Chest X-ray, AP view. Patient: 20 years old, sex M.
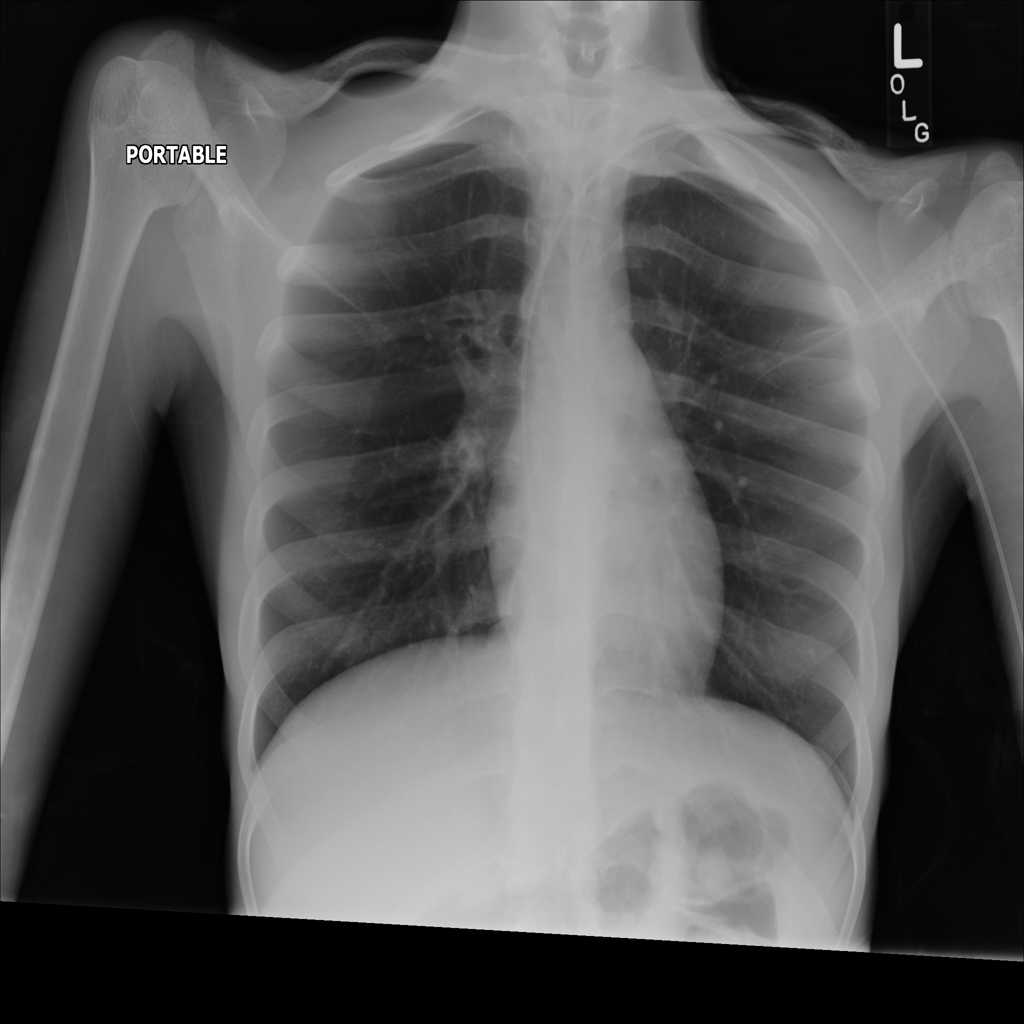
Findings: No Finding